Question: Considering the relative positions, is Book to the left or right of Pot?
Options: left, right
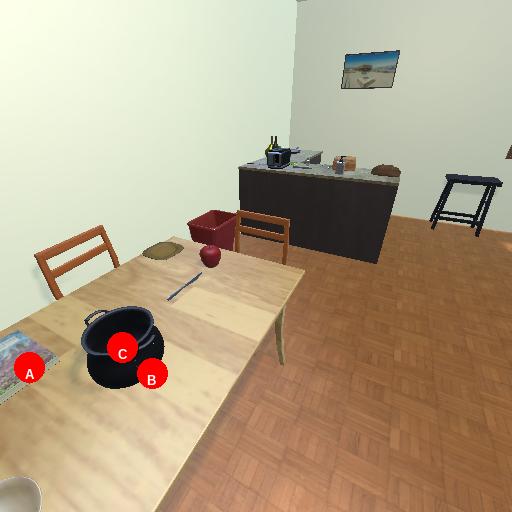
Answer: left